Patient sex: F
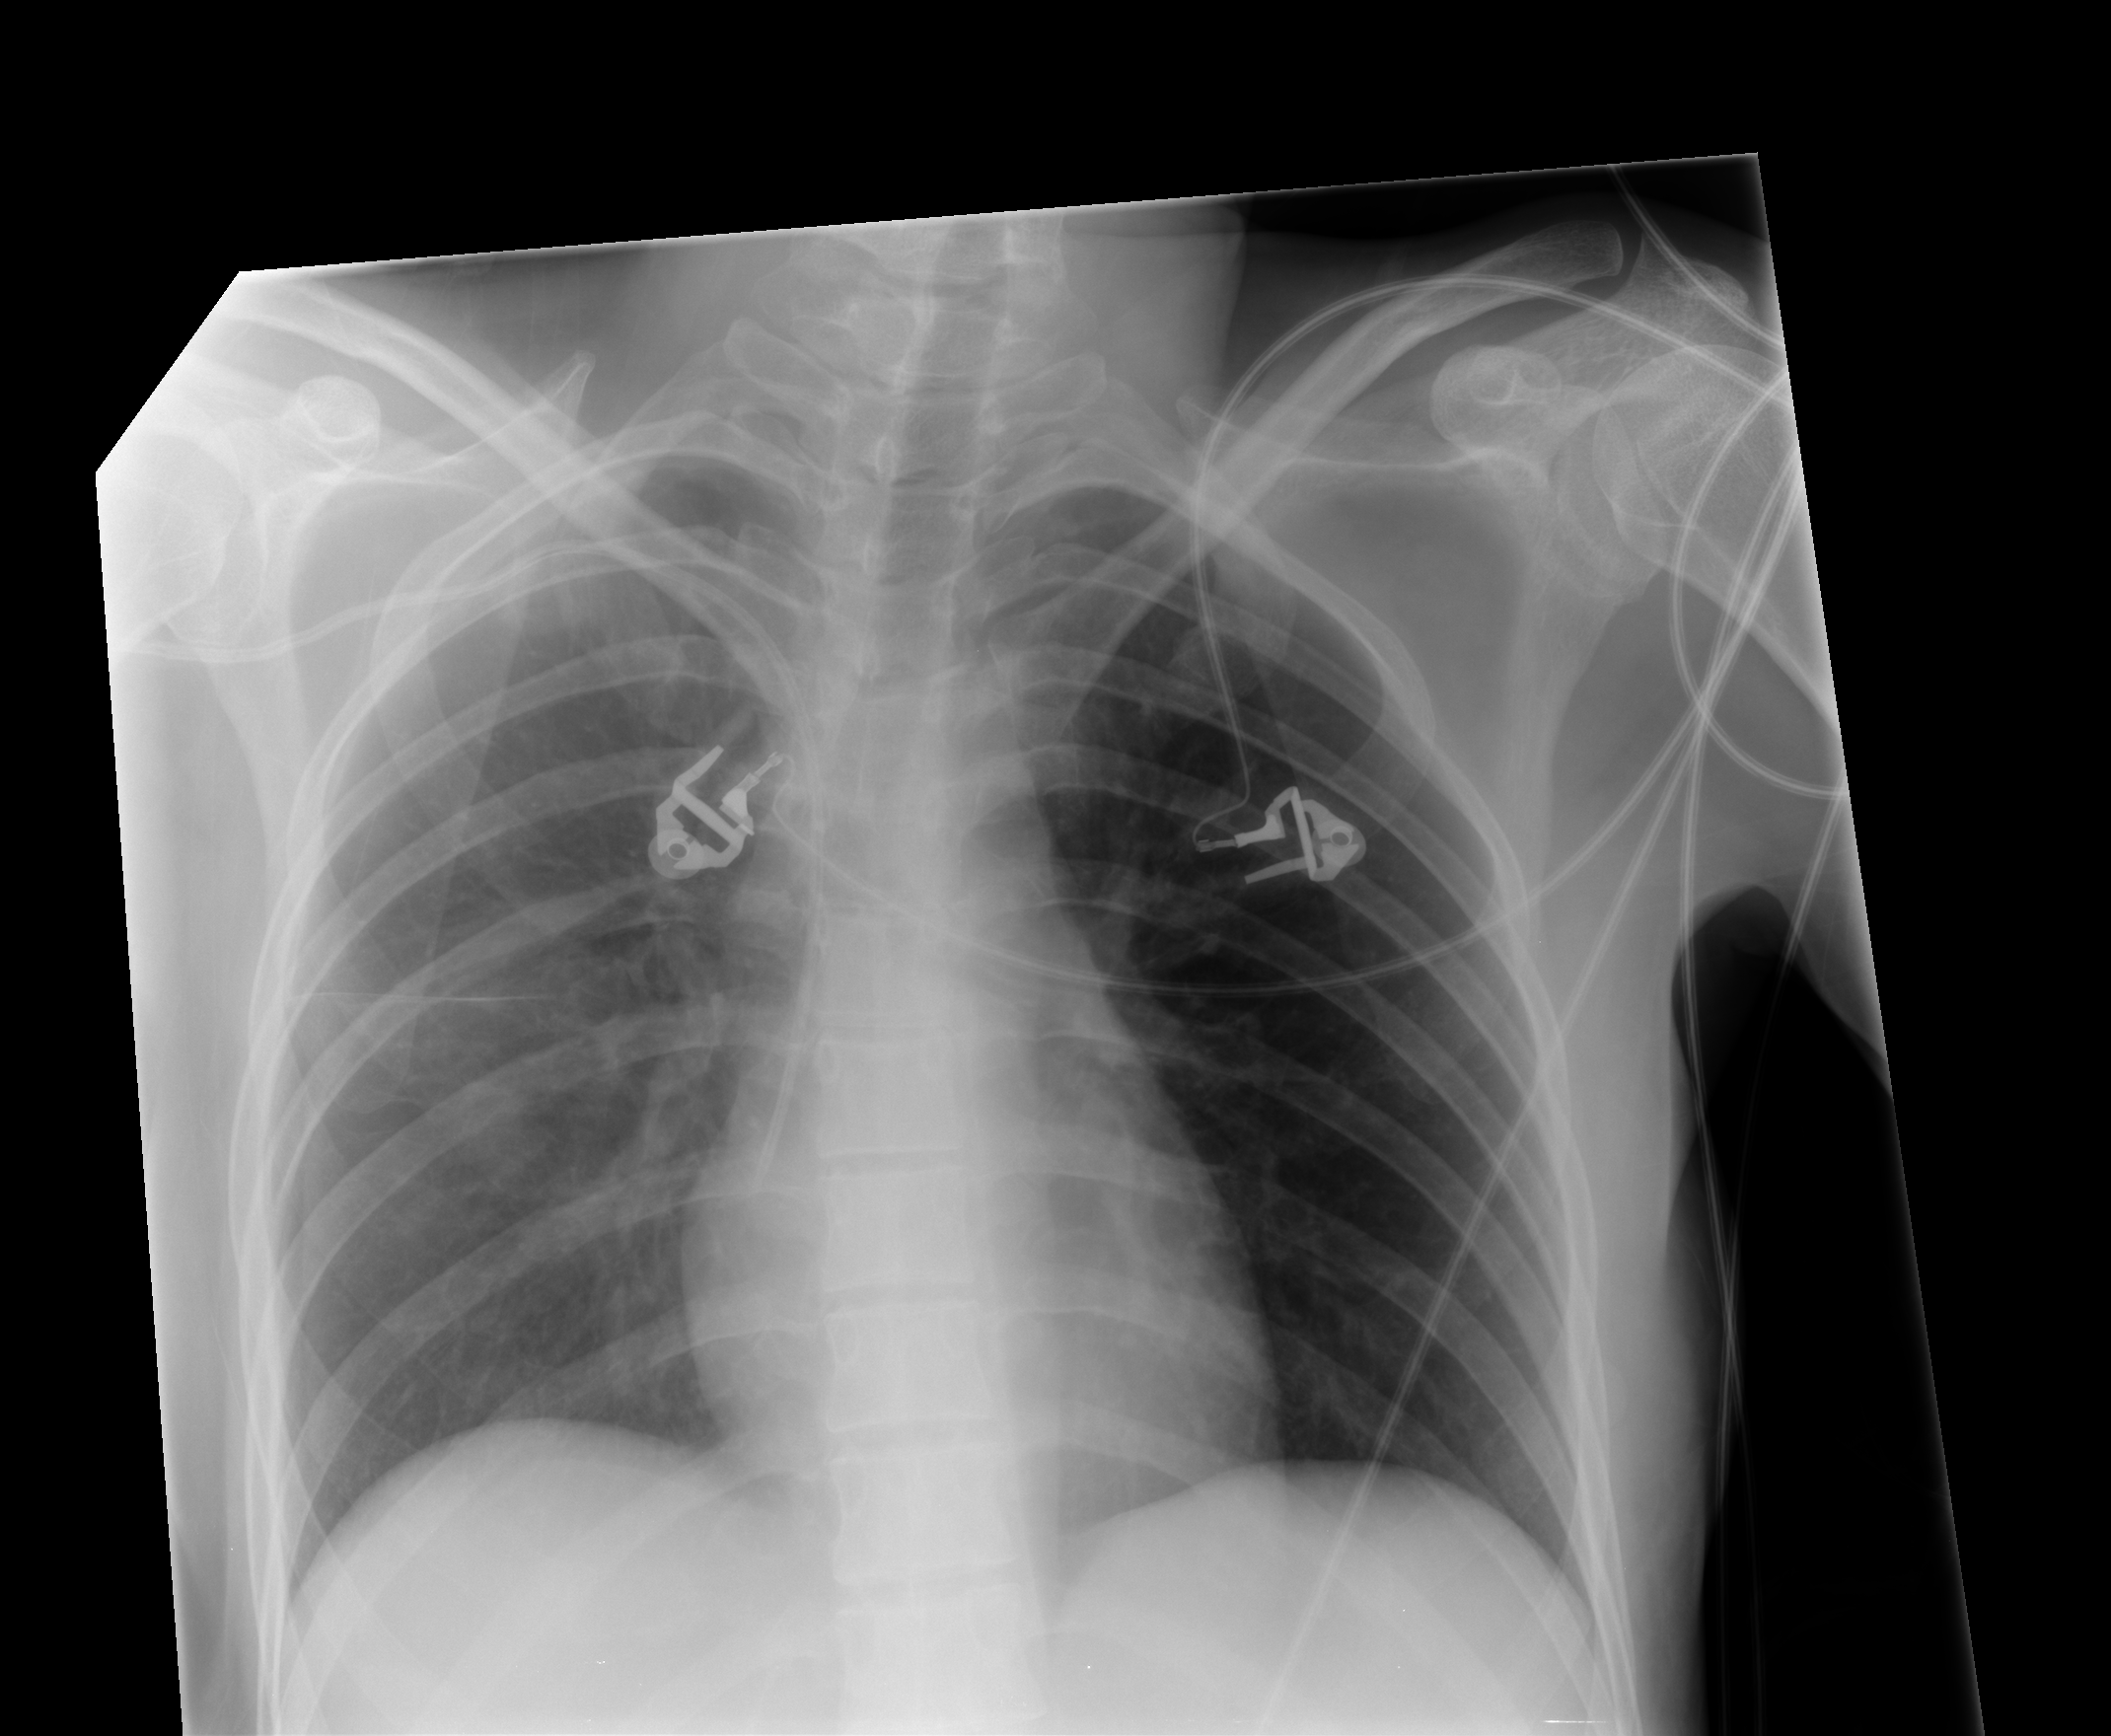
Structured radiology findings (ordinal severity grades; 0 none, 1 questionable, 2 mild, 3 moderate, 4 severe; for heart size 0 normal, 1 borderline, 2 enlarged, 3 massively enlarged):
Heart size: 0
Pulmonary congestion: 0
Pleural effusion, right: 1
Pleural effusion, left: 0
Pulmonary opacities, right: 0
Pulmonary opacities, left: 0
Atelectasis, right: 2
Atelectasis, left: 0